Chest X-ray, AP view. Patient: 45 years old, sex M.
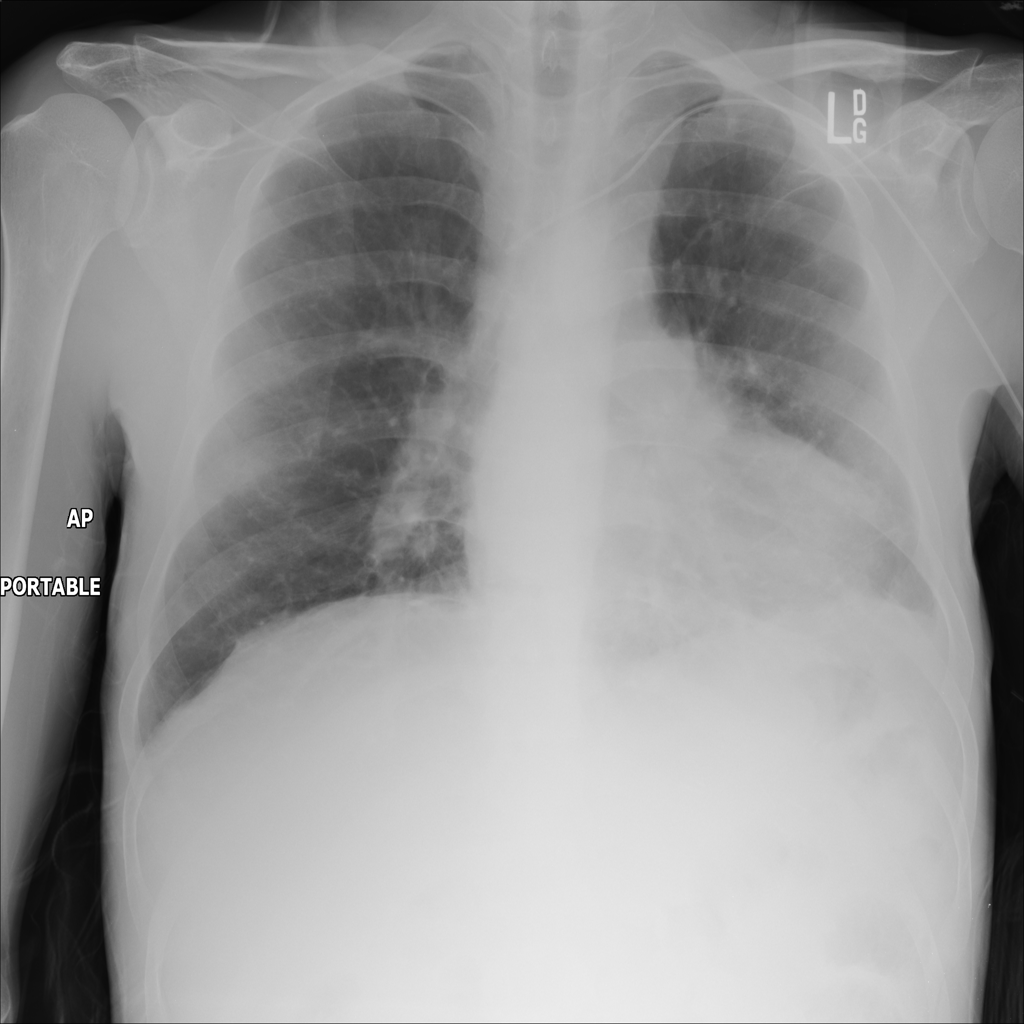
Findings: No Finding